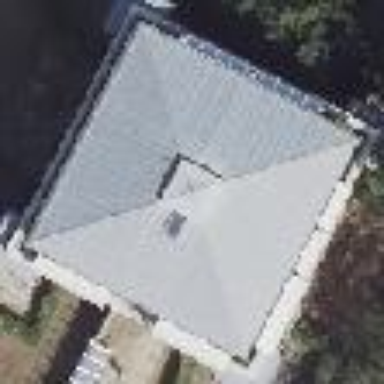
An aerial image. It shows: Pyramidal roof of grey color. These apartments have unique architectural style.